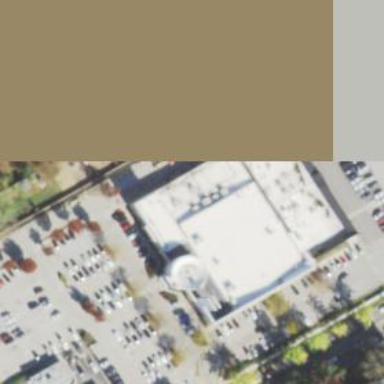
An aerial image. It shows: Fitness centre on leisure land.